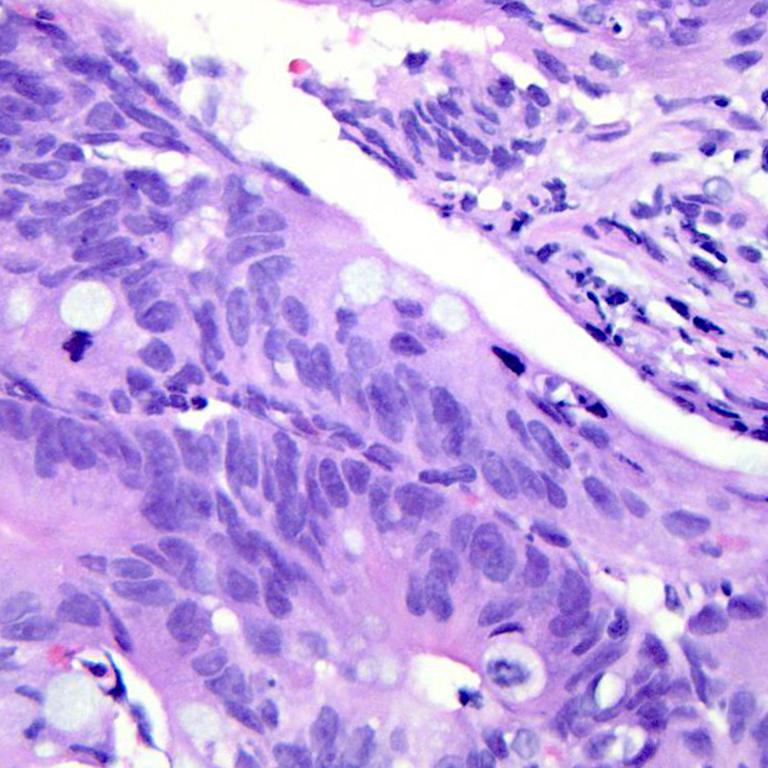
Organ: colon
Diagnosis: adenocarcinomas